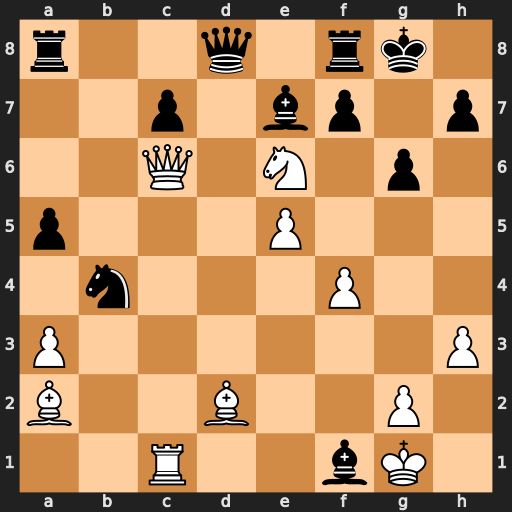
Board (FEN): r2q1rk1/2p1bp1p/2Q1N1p1/p3P3/1n3P2/P6P/B2B2P1/2R2bK1
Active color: w
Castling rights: -
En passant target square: -
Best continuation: Nxd8 Nxc6 Nxc6